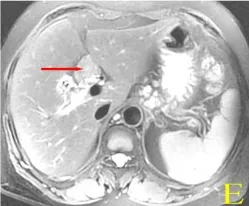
Preoperative abdominal CT imaging. (E) T2WI showed isotropic signals.
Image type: radiology (mri)